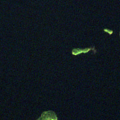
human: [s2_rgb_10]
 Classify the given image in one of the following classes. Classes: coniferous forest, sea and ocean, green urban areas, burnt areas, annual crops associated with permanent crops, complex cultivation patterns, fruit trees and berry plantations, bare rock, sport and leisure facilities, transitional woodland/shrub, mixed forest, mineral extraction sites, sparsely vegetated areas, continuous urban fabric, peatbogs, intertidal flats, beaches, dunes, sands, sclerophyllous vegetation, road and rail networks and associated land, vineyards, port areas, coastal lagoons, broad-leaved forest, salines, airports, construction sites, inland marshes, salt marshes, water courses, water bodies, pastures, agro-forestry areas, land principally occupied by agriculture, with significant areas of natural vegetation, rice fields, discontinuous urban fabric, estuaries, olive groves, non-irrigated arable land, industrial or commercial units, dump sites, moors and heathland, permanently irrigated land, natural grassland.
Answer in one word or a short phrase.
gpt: mixed forest, water bodies